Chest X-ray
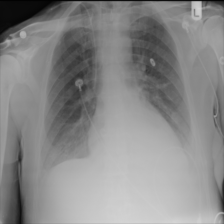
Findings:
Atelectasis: negative
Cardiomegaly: negative
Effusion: positive
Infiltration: negative
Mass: negative
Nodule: negative
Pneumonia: negative
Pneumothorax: negative
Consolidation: negative
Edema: negative
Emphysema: negative
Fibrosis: negative
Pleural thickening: negative
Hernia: negative